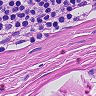
Metastatic tissue present: no